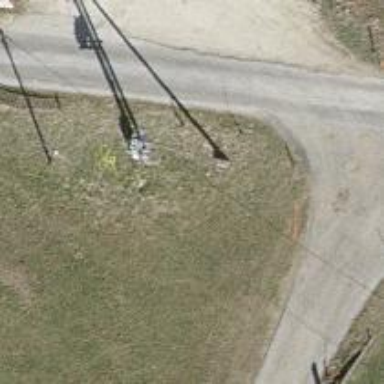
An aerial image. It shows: Distribution transformer attached to power pole.